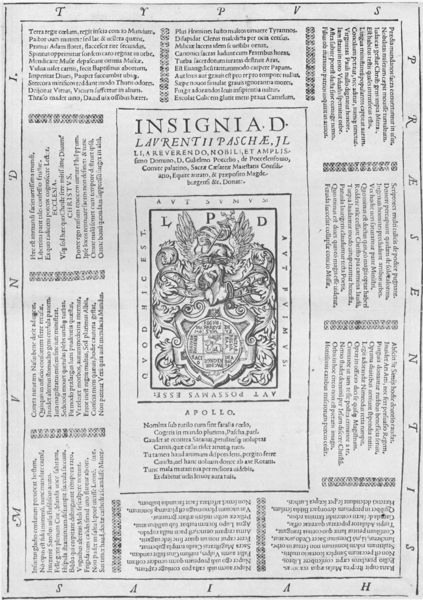
Titel: INSIGNIA D. LAVRENTII PASCHAE, JLLI
Standort: Wolfenbüttel
Institution: Herzog August Bibliothek
Schlagwörter: blätter, flügel, kopf, weiß, frau, grau, mitte, schwarz, zeichen, zeichnung, muster, ornament, rahmen, bild, feld, blatt, kreis, rund, engel, holzschnitt, schrift, papier, grafik, graphik, spalten, rand, inschrift, verzierung, maske, buch, rechteck, druck, druckgrafik, seite, illustration, schwarzweiß, text, zeitung, buchstaben, quer, titelblatt, helm, rüstung, buchseite, pergament, wappen, serie, ostern, gedicht, plan, absätze, ankunft, zeilen, apoll, format, verse, anordnung, insignien, apollo, paier, latein, lateinisch, schwatz, umschrift, umlaufend, kalender, umrandet, buchillustration, schrit, seriendruck, rubriken, satzspielgel, wappenschild, rollwerk, typus, reim, gott, insignia, pergamenmt, #papier, text#, lpd, pasch